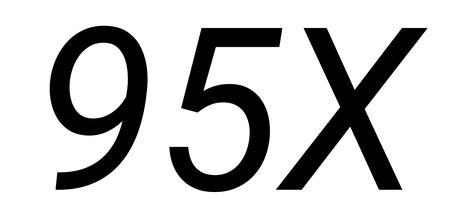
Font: Roboto-Italic_Italic